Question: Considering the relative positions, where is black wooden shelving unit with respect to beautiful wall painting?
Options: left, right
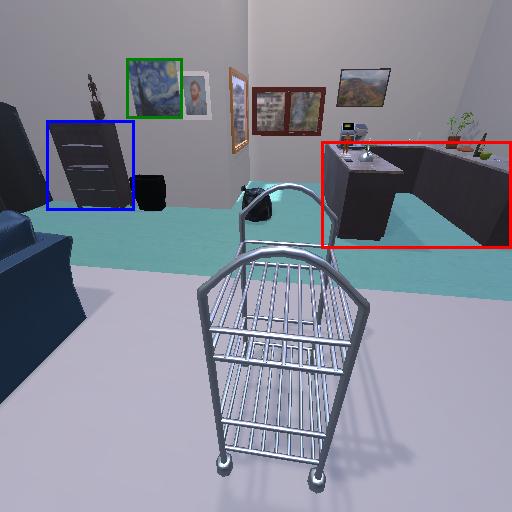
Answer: left